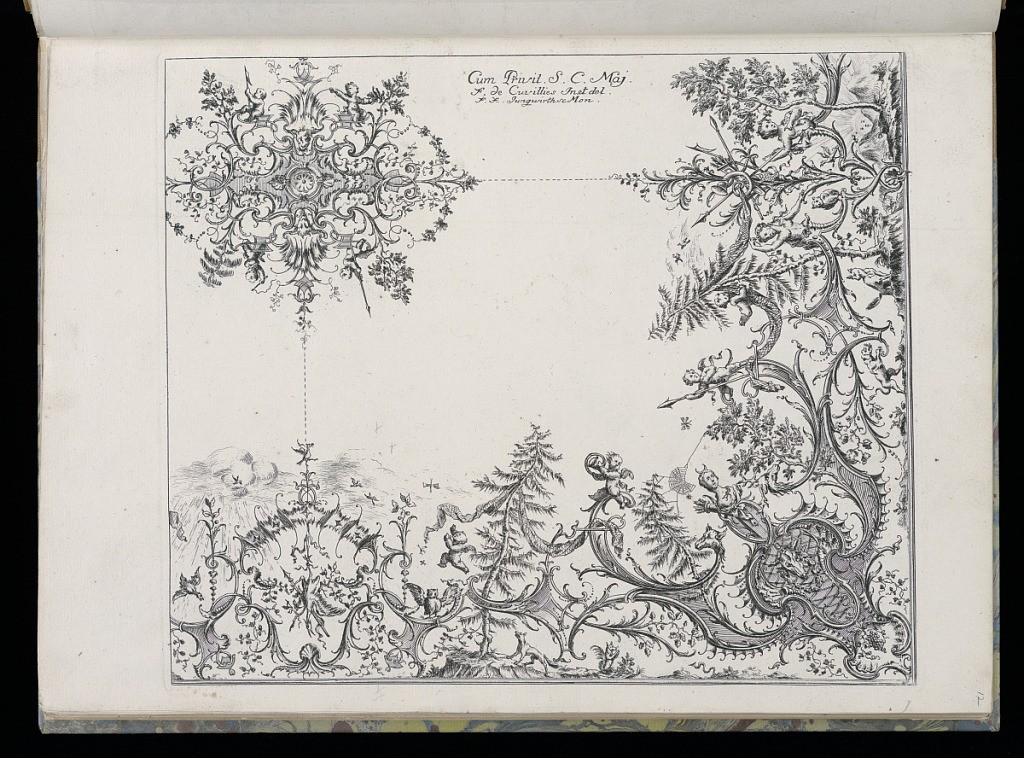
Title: Design for Ceiling Ornament
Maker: François de Cuvilliés the Elder, Belgian, 1695 - 1768
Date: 1740
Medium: Engraving on white laid paper
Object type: Bound print
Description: Decoration intended for execution in stuccowork, showing a quarter of a ceiling with its corner element, right, and a central rosette. Upper left (presumed central ceiling motif), a symmetrical design with medallion at center, a putti holding a standard (upper left), a seated putti (upper right). Putti are repeated below. Decoration includes pine trees, garlands, S and C scrolls. Below at right angle, motifs of hunting trophies: birds, arrows, banners, a hunting horn, hounds, foxes, squirrel, an owl, placed among horns, pine trees, arabesques and a corner cartouche with animal head in the center and a hunting goddess at top. Sections are connected with dotted lines, presumably as a guide for the stuccodor.